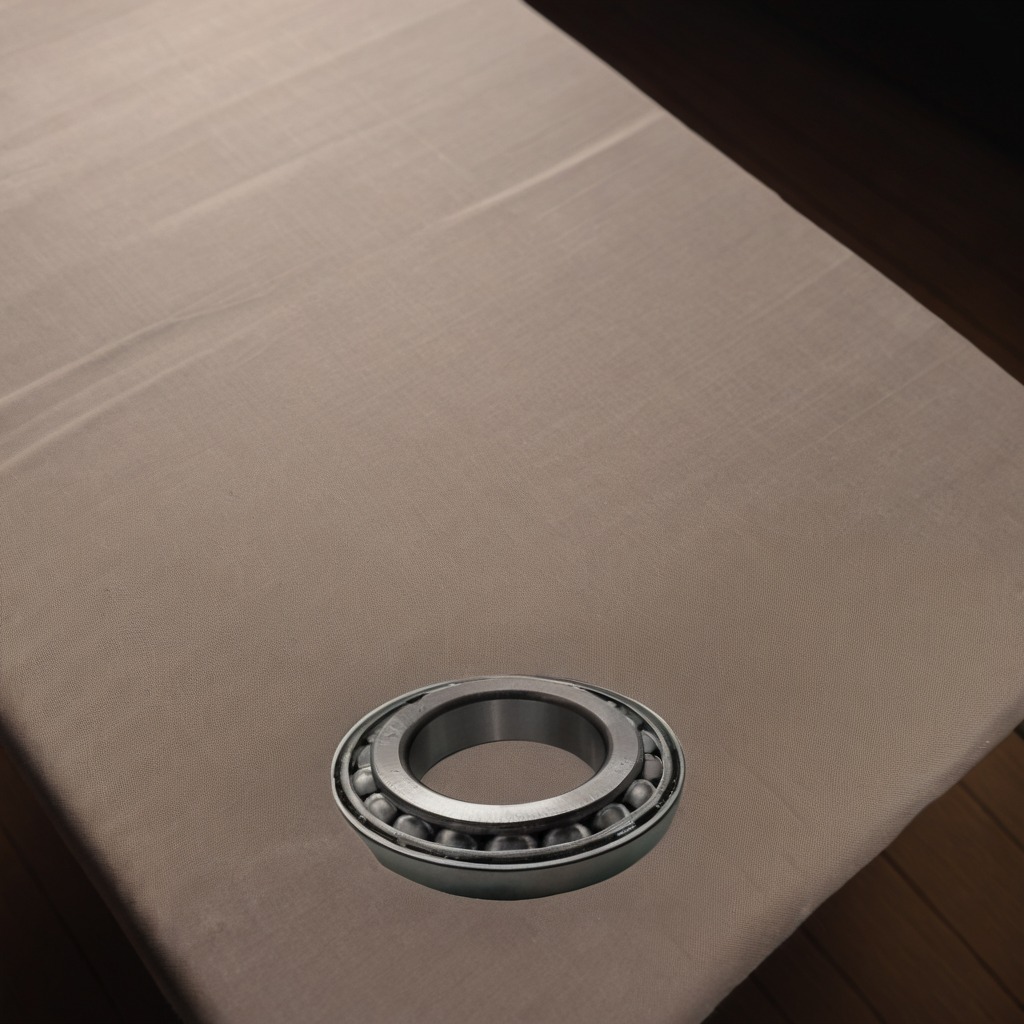
A metal ball bearing is lying on the wooden table.